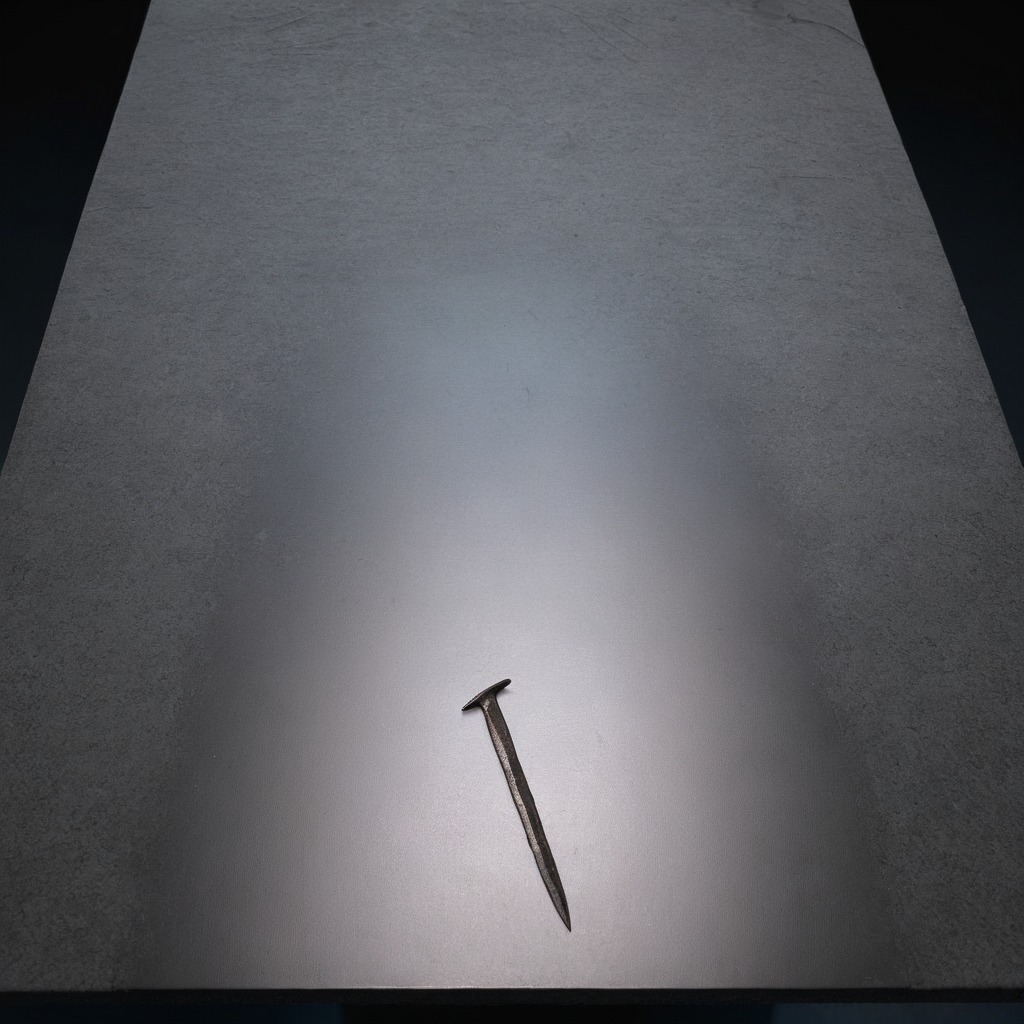
An iron nail is lying on a clean granite table inside a workshop at night dim ambient light soft shadows worn but